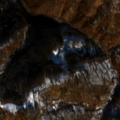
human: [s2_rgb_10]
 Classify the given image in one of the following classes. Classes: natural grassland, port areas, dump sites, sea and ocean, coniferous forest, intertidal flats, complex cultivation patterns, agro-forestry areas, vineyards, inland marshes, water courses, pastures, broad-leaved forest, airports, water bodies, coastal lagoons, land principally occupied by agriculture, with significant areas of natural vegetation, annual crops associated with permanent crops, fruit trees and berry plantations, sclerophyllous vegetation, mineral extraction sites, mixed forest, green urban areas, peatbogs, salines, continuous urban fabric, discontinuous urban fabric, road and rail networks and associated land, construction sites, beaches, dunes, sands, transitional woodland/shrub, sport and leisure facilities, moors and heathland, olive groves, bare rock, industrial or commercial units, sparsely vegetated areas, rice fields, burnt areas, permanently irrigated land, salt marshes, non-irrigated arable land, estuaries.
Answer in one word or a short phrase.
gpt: broad-leaved forest, transitional woodland/shrub